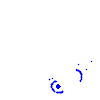
Particle: kaon